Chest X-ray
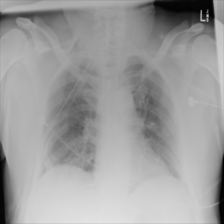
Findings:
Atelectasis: negative
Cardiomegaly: negative
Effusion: negative
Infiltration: negative
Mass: negative
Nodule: negative
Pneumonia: negative
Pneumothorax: negative
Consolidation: negative
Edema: negative
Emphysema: positive
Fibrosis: negative
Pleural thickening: negative
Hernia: negative